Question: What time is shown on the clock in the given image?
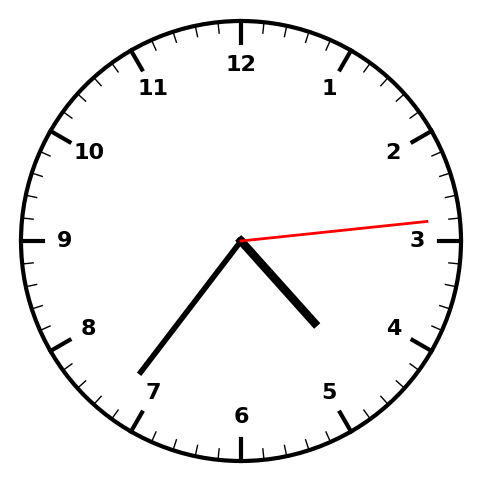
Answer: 04:36:14